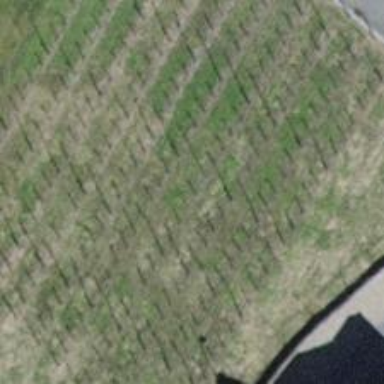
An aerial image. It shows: Vineyard where grapes are grown.